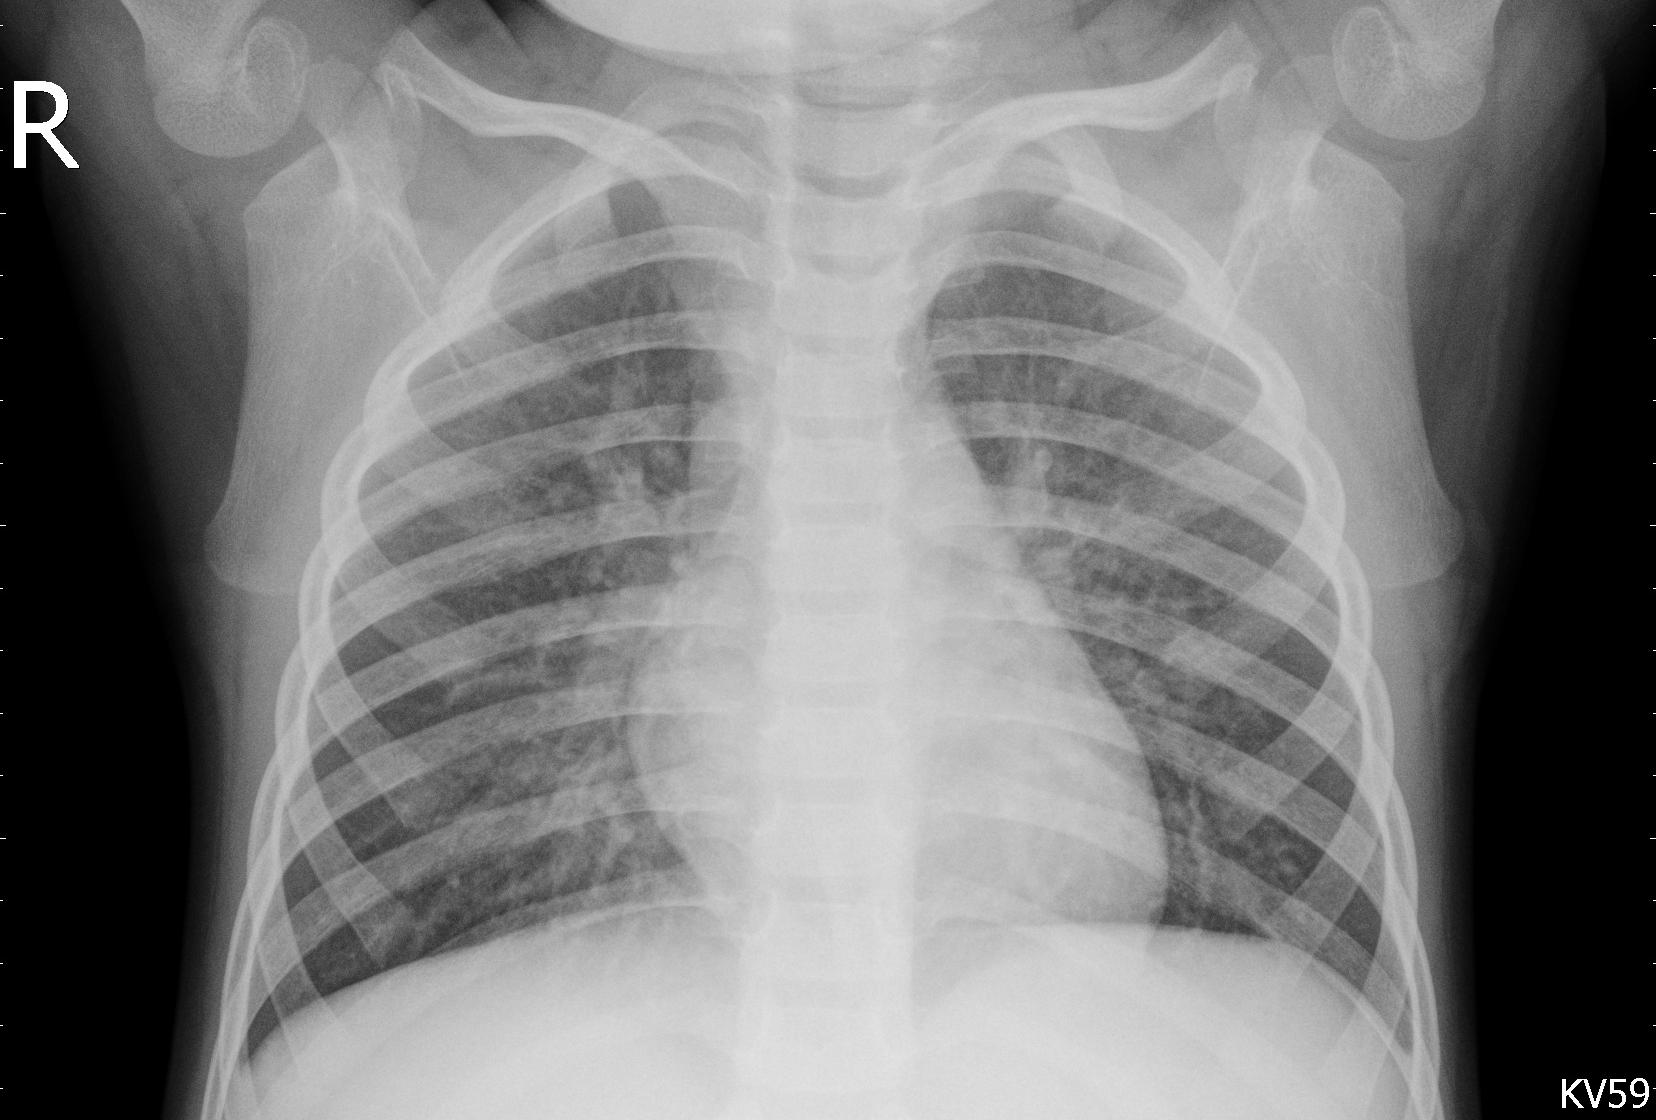
Diagnosis: PNEUMONIA